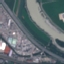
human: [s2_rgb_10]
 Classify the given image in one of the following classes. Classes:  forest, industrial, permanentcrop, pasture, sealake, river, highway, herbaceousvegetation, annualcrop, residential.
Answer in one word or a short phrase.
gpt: Highway